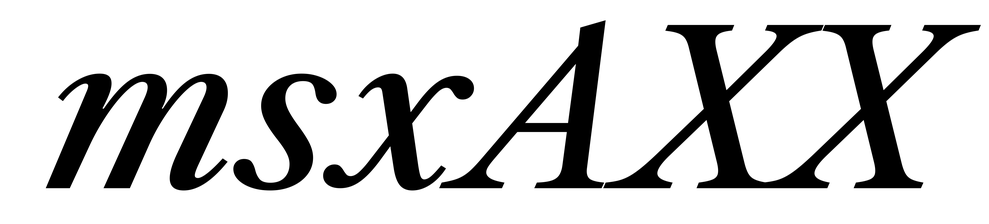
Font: LibreCaslonText-Italic_Medium_Italic